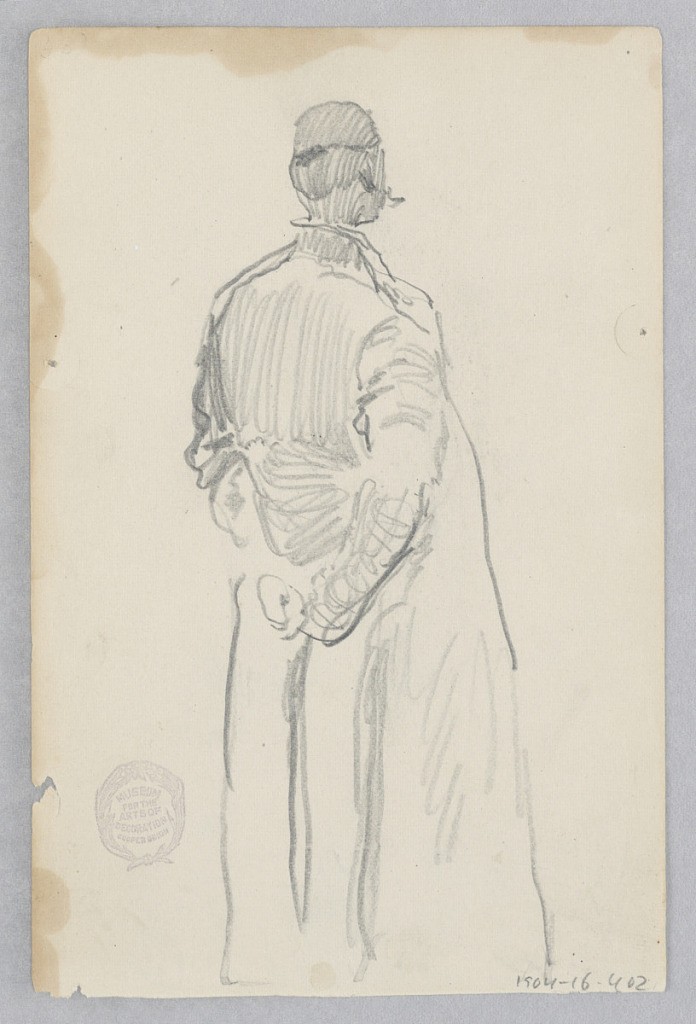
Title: Figure
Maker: Robert Frederick Blum, American, 1857–1903
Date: n.d.
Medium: Graphite on wove paper
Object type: Drawing
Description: Sketch of a figure wearing a hat and a long coat.